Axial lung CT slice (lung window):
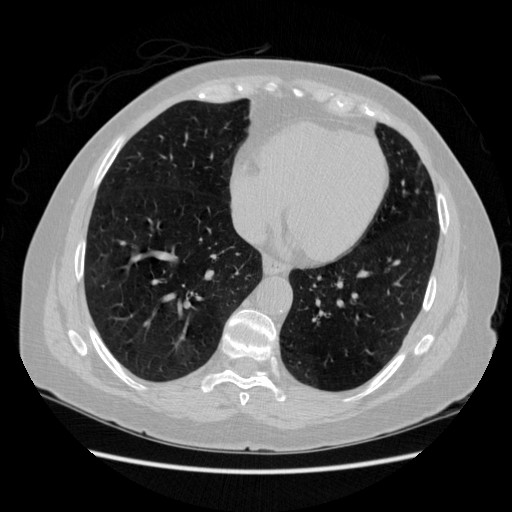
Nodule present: no